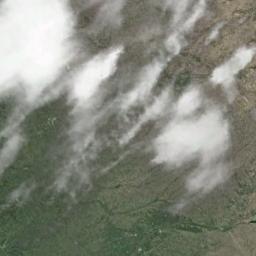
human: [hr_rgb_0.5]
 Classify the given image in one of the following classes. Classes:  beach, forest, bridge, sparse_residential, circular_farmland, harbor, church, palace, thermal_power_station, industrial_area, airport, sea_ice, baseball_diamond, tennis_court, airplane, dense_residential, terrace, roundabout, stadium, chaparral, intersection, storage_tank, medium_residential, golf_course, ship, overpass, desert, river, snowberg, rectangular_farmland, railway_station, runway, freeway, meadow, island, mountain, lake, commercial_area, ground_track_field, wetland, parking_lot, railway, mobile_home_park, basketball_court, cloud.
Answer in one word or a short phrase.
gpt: cloud